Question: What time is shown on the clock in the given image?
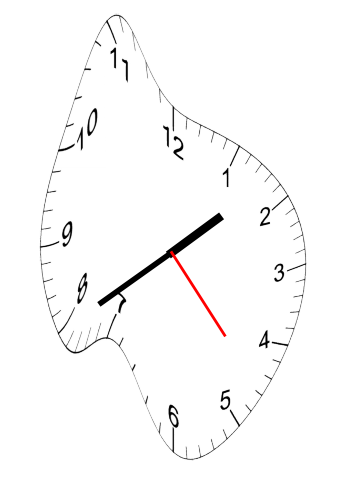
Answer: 01:39:23